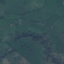
Label: Pasture